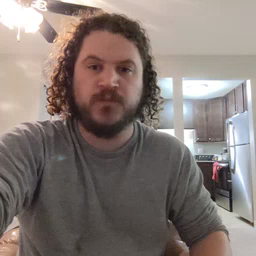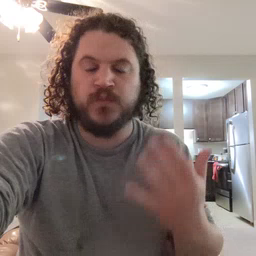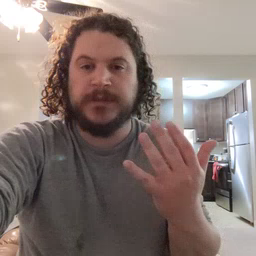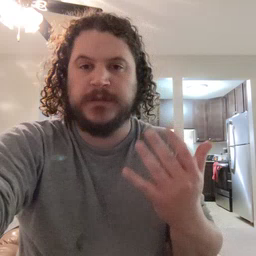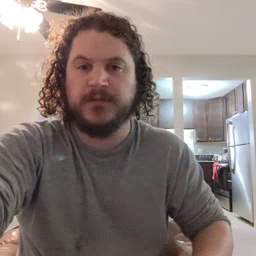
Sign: wait